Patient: sex M, age 62
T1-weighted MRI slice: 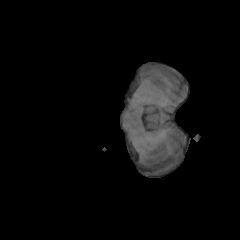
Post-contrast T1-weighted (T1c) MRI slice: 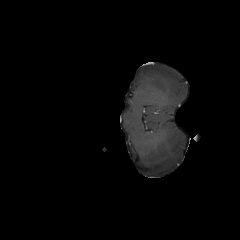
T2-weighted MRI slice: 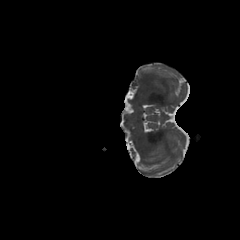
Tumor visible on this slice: no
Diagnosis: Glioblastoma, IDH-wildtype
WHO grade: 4